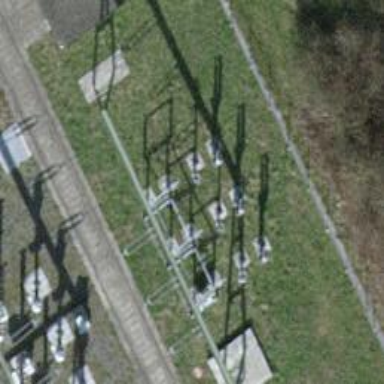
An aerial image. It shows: Switch used for power control.